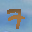
Label: 7